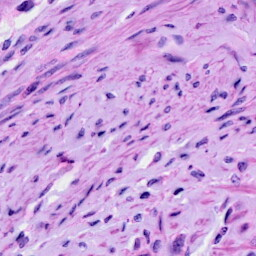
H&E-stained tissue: Cervix